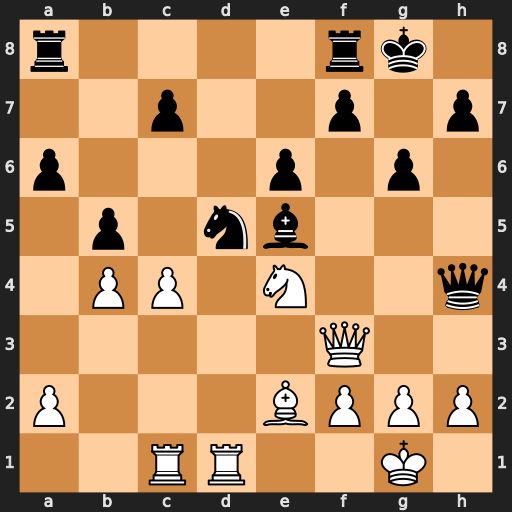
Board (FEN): r4rk1/2p2p1p/p3p1p1/1p1nb3/1PP1N2q/5Q2/P3BPPP/2RR2K1
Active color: w
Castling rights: -
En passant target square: -
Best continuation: g3 Qe7 cxd5